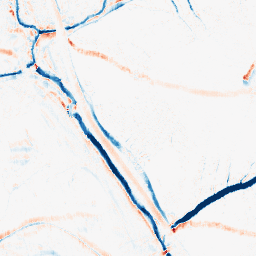
Category: morphological
Decomposition family: morphological_ellipse
Decomposition parameters: operation: average
width: 10
height: 5
Upsampling method: lanczos
Upsampling parameters: scale: 2
Upsampling scale: 2